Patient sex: F
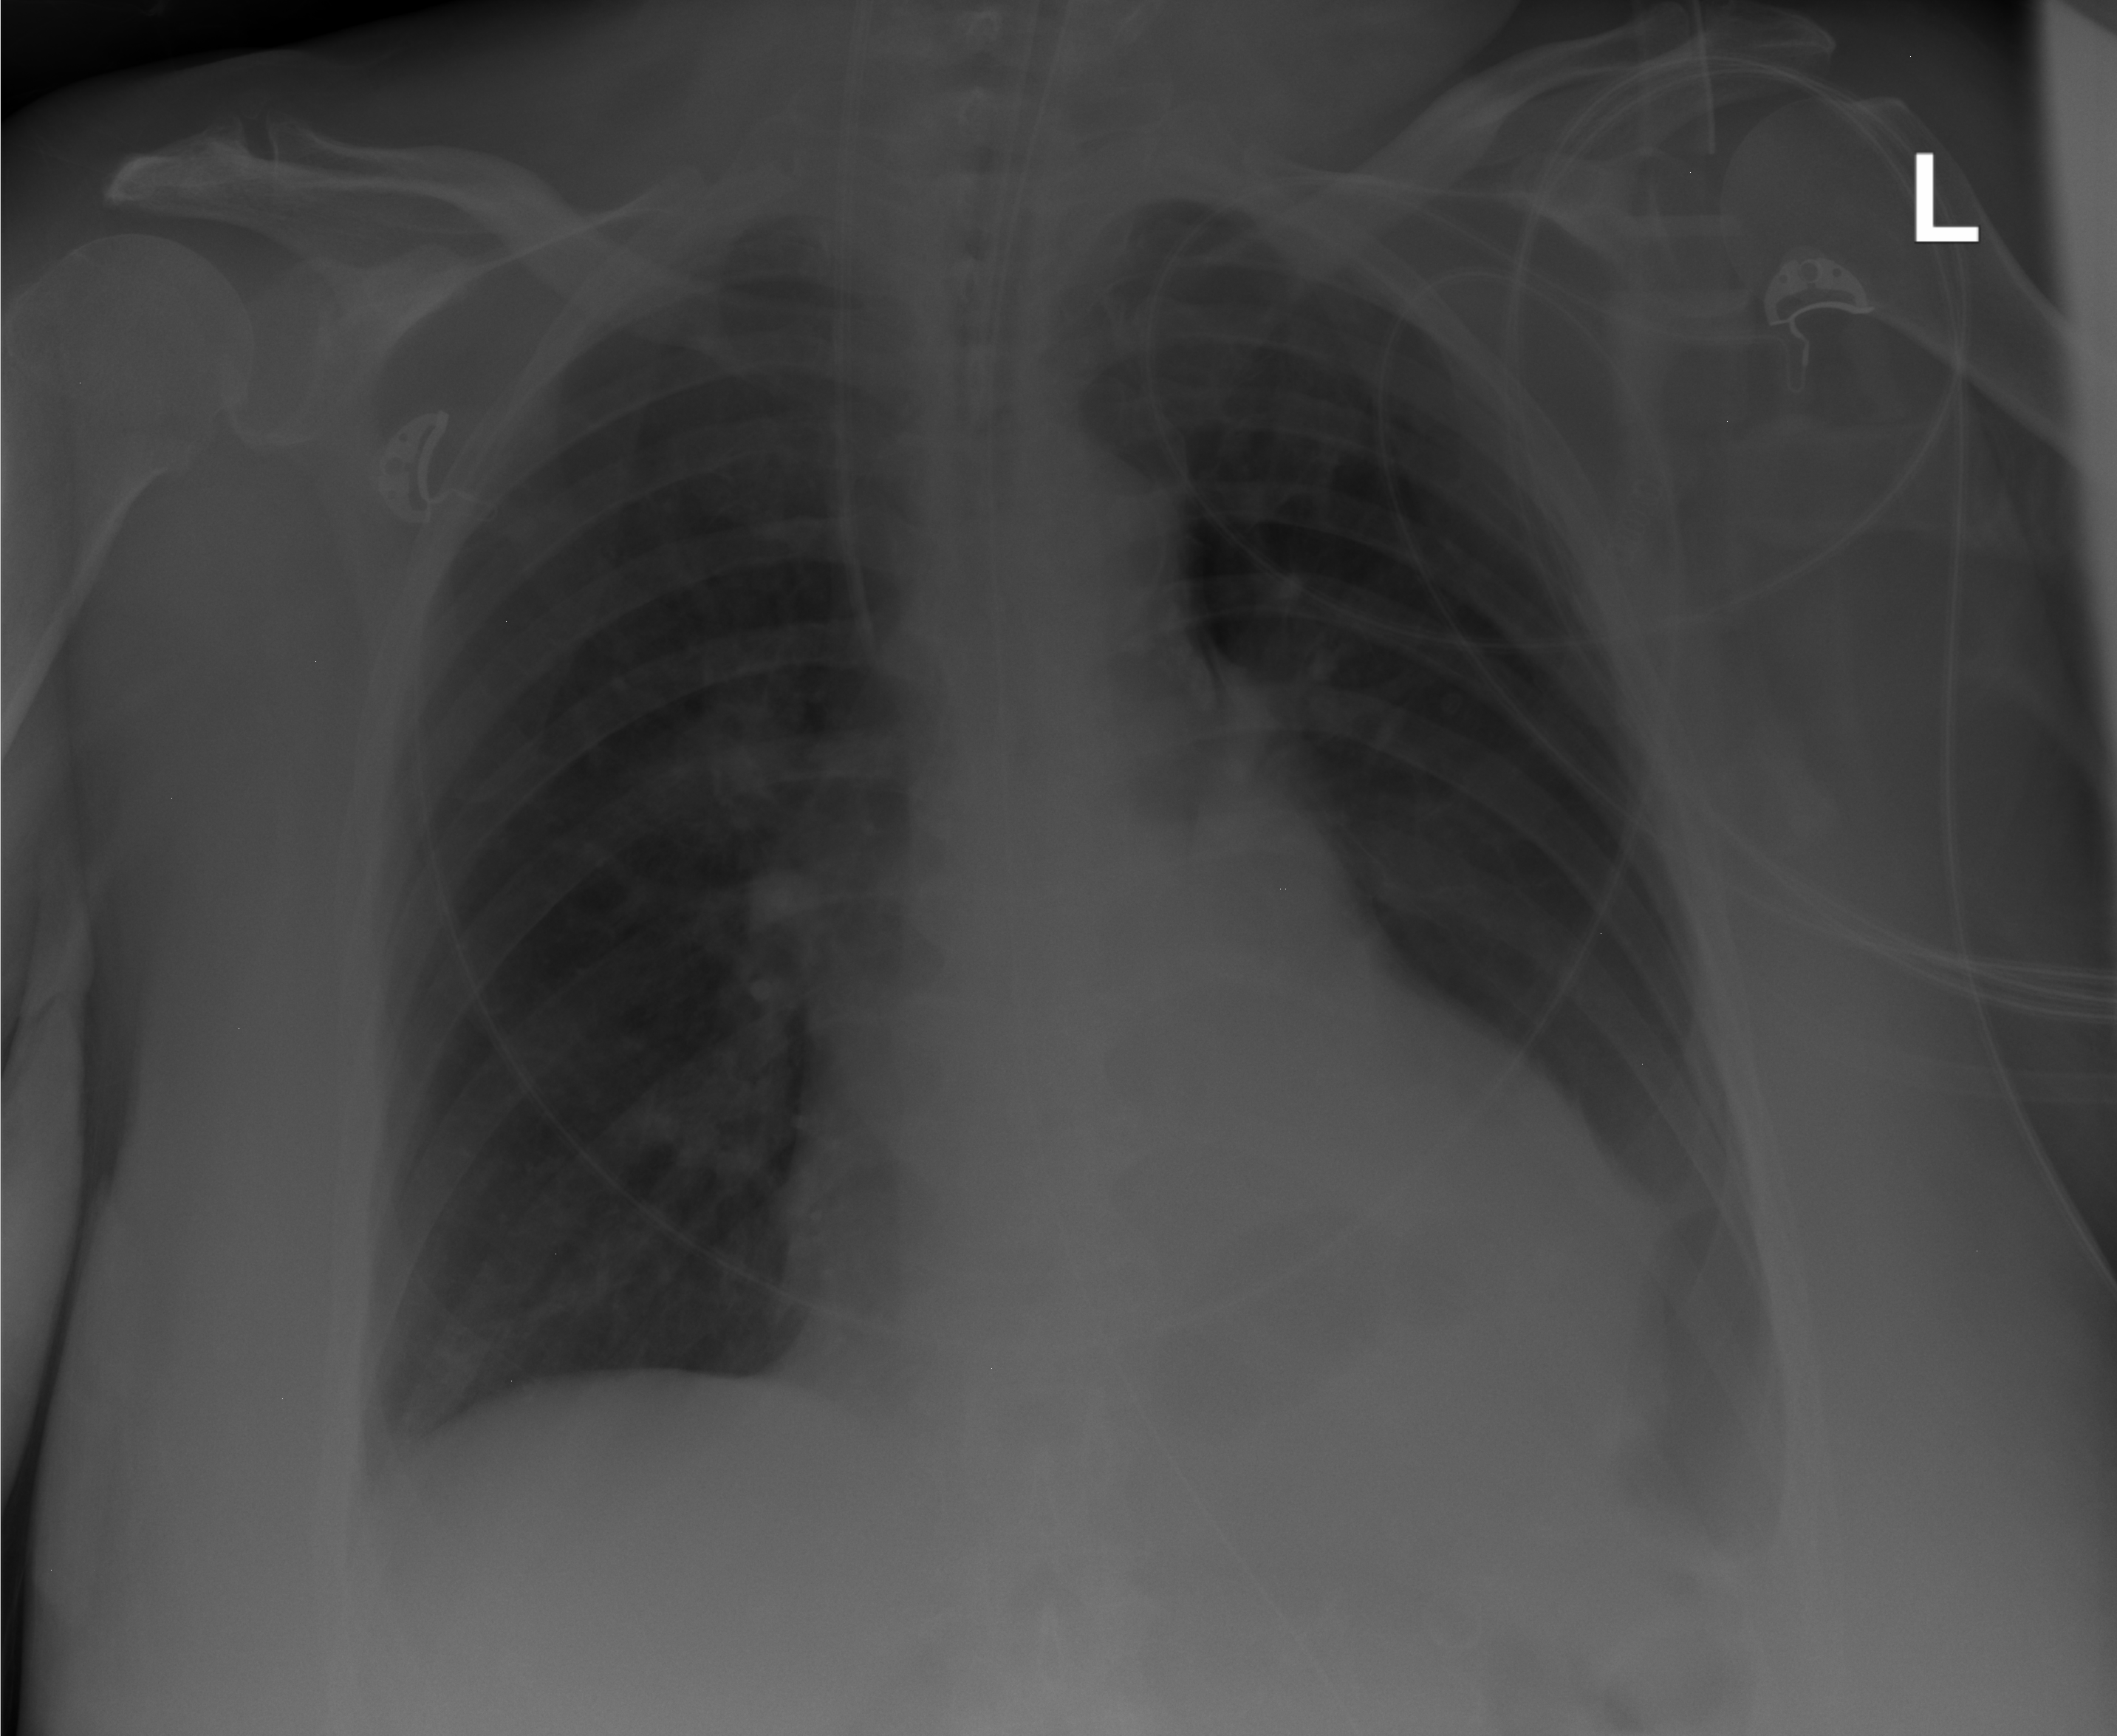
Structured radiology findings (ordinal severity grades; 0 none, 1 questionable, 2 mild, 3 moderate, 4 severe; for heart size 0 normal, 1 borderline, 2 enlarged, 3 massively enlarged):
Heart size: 0
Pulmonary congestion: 2
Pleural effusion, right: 2
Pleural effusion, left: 2
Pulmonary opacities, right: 0
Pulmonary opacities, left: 0
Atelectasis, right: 2
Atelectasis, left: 0